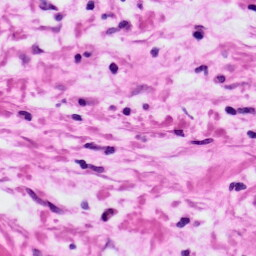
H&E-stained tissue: Ovarian